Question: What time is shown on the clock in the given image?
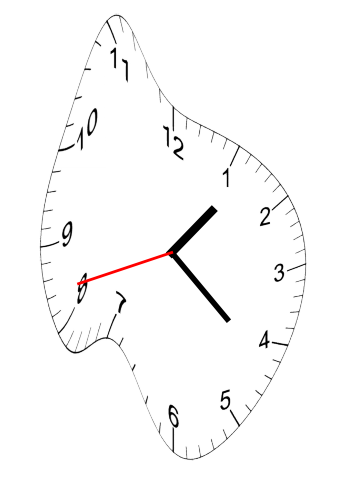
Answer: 01:21:42